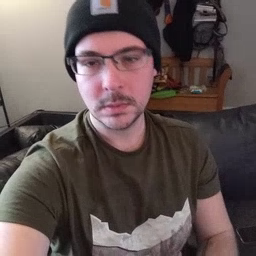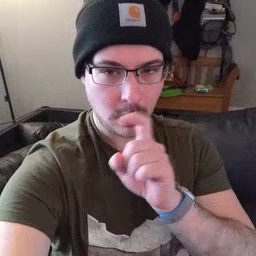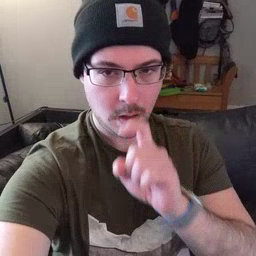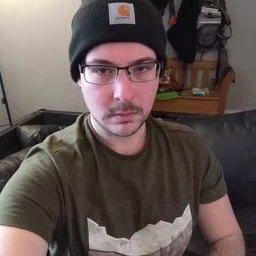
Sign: doll